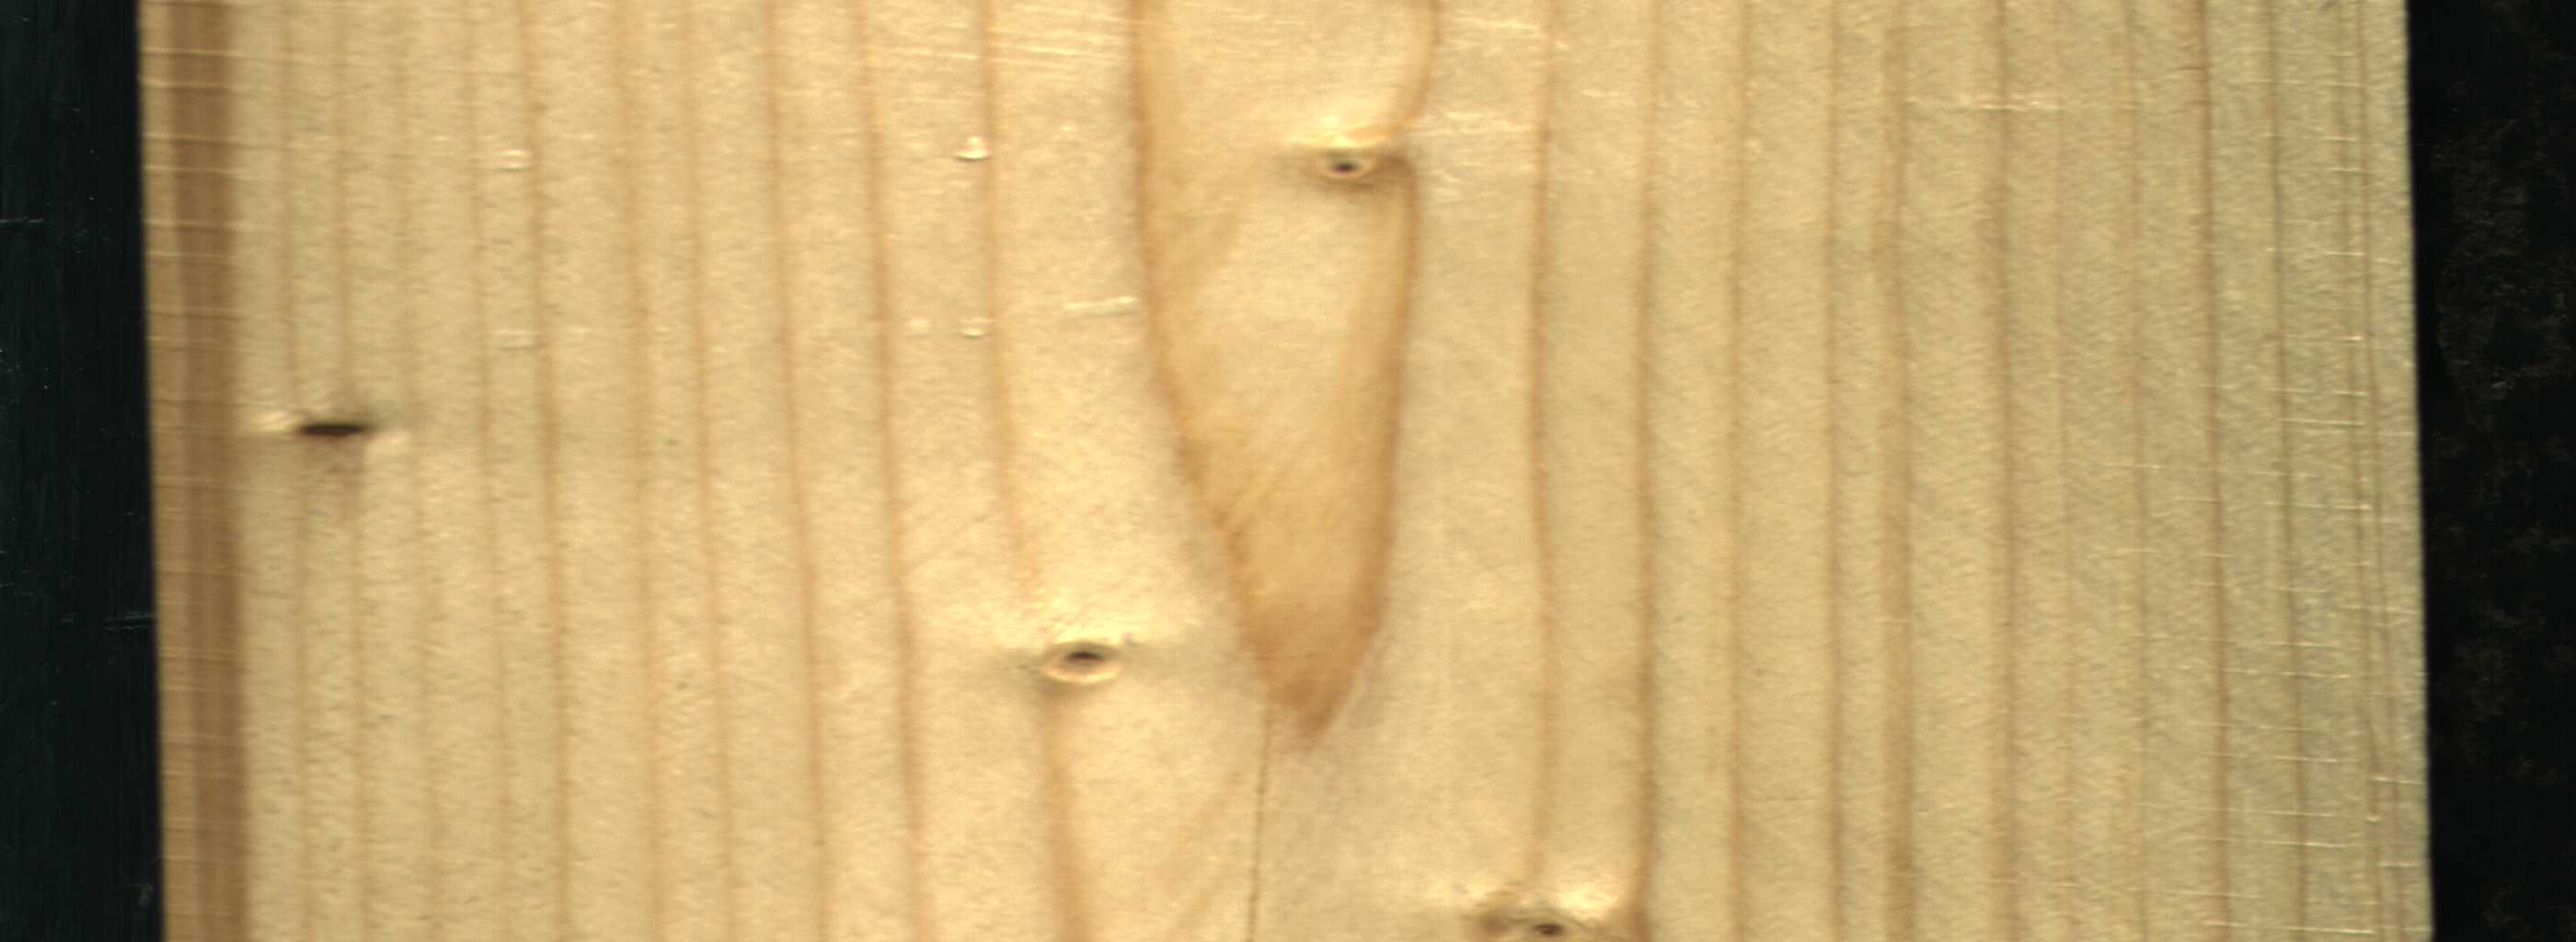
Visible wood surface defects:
Dead_Knot
Live_Knot
Live_Knot